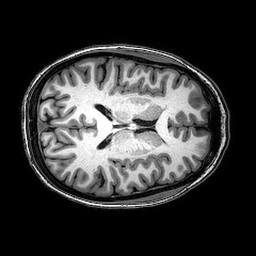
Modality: T1w
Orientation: axial
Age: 22
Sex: female
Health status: healthy
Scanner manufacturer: philips
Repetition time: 0.008264 s
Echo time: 0.0038 s